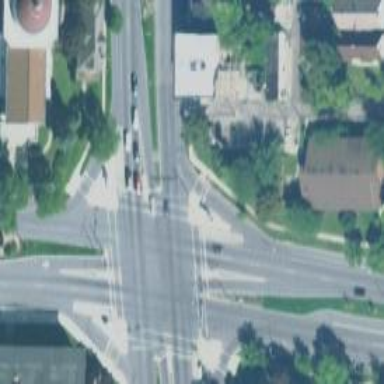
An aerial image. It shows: Footway that serves as traffic island.